九年级 · 画法几何学
如图是无盖长方体盒子的表面展开图.

(1) 求表面展开图的周长 (粗实线的长);

(2) 求盒子底面的面积.

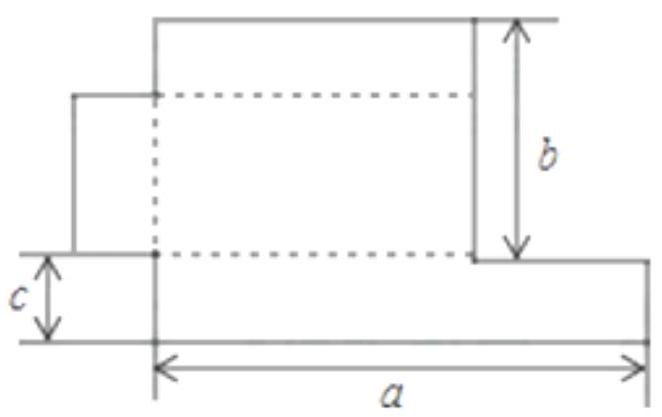
答案: (1) $2 a+2 b+4 c$; (2) 盒子底面的面积 $a b-b^{2}+2 b c-a c-c^{2}$

【解析】试题分析: (1) 该几何体的周长是图中粗实线的长度: 根据矩形的性质进行答题;

（2）根据图示求得盒子的长与宽, 然后根据矩形的面积公式进行解答.

试题解析：解：(1）如图所示：表面展开图的周长为: $2 a+2 b+4 c$;

(2) 盒子的底面长为: $a-(b-c)=a-b+c$.

盒子底面的宽为: $b-c$.

盒子底面的面积为: $(a-b+c)(b-c)=a b-b^{2}+2 b c-a c-c^{2}$

点睛: 本题考查了几何体的展开图和多项式乘多项式. 利用已知图形得出各边长是解题的关
键.